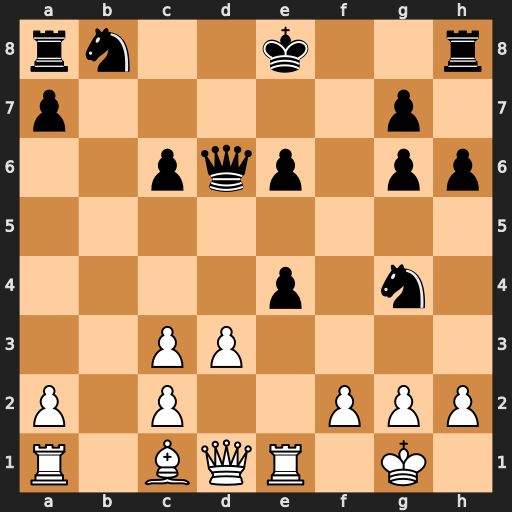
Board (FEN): rn2k2r/p5p1/2pqp1pp/8/4p1n1/2PP4/P1P2PPP/R1BQR1K1
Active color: w
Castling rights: kq
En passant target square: -
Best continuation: Qxg4